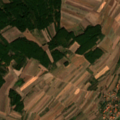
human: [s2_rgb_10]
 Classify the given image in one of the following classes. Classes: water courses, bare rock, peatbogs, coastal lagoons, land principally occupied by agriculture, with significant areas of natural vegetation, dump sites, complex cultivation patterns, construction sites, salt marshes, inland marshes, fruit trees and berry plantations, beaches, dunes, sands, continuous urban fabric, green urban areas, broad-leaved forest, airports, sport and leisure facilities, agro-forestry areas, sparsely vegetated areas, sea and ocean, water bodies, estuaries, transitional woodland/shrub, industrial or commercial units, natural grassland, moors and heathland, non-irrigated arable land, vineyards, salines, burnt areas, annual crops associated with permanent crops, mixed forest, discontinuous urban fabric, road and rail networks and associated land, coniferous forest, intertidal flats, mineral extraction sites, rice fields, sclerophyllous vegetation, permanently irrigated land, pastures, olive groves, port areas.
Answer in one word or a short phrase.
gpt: discontinuous urban fabric, non-irrigated arable land, complex cultivation patterns, broad-leaved forest